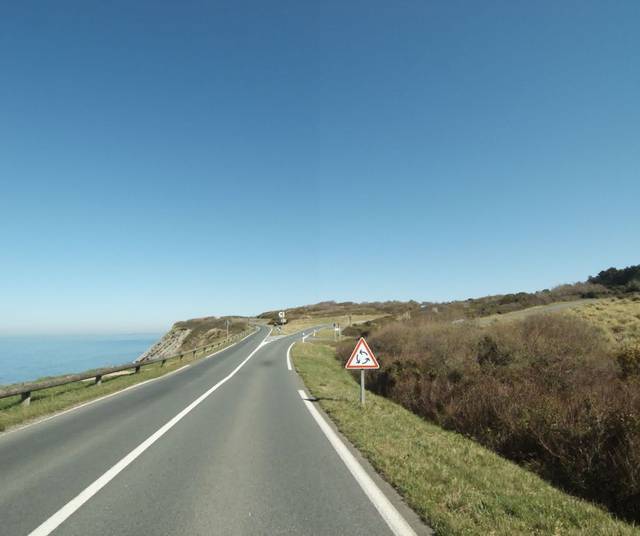
Region: France
Coordinates: 43.39, -1.703